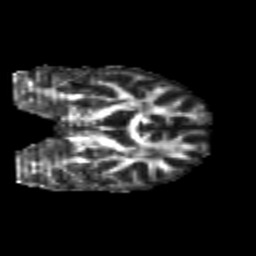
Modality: FA
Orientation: coronal
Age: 24
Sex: male
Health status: healthy
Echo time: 0.074 s